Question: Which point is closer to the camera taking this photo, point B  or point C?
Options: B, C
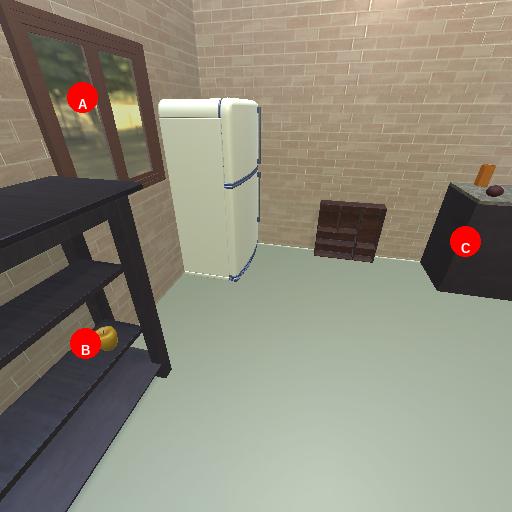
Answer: B